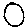
Label: circle